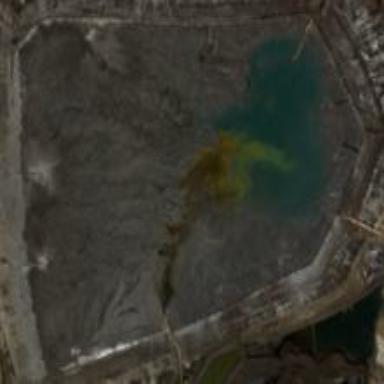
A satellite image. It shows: Tailings reservoir surrounded by water. The reservoir is classified as water reservoir and is of tailings type.